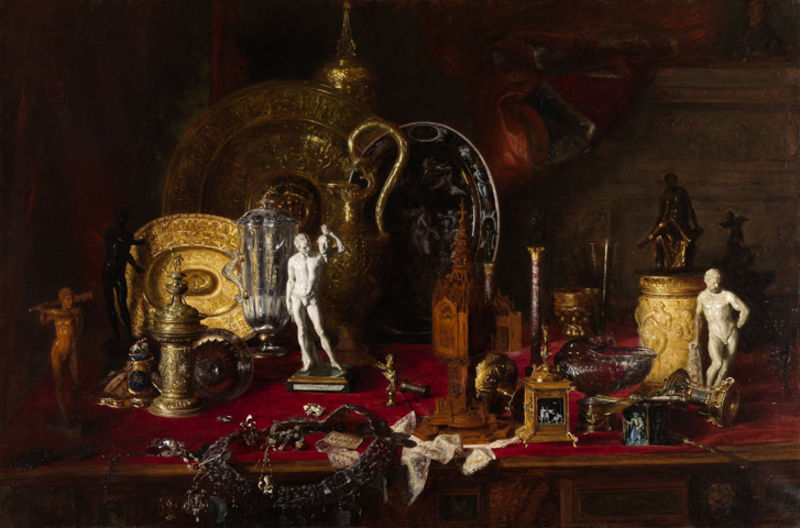
Titel: Kunstwerke aus der Sammlung des Sir Wallace
Künstler: Blaise-Alexandre Desgoffe
Standort: Karlsruhe
Institution: Staatliche Kunsthalle Karlsruhe
Schlagwörter: blue, lamp, men, red, white, dark, figures, gold, golden, lace, old, painting, table, woman, brown, pot, vase, wooden, wood, classic, greek, life, man, naked, nude, nudes, metal, glasses, desk, glass, necklace, photo, sculpture, statue, shelf, clock, bright, still life, antique, history, crystal, art, ornaments, statues, box, cloth, book, cup, mug, figure, shade, brass, tablecloth, teapot, china, dish, bronze, miniature, rich, plate, jug, pitcher, bat, penis, porcelain, weg, iron, copper, sport, dick, stillife, tray, goblet, warm, messy, jar, case, candlesticks, things, dishes, jewellery, freek, artwork, serving, 1, display, bra, boob, reds, figurine, bok, stuff, plates, statute, trophy, decorations, cricket, awards, award, figurines, bronze age, whitew, staues, staute, mess<, collier, photoframe, bup, cu[p, marron, figuerine, mini statue, small statue, rgw, wefwd, stitillife, statuettes